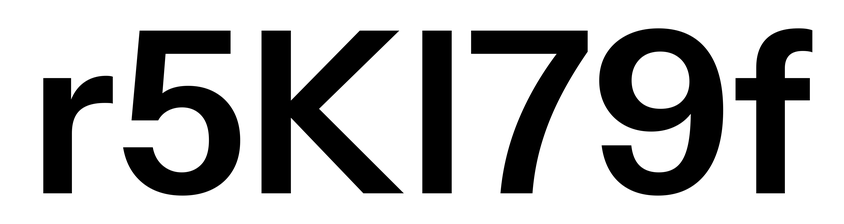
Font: InstrumentSans_SemiBold